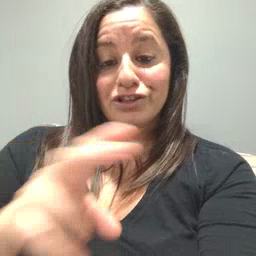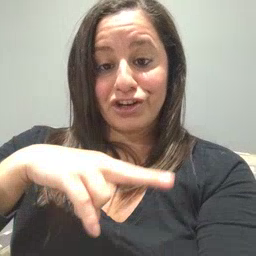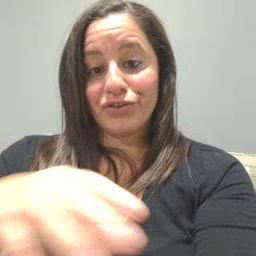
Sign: chair